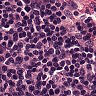
Metastatic tissue present: no